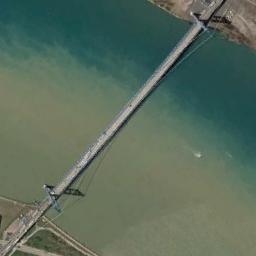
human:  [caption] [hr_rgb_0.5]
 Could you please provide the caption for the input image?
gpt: A bridge is over the blue river .

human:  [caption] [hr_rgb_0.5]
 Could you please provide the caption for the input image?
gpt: The water under this bridge is dark green .

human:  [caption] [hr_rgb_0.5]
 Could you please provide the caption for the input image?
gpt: A bridge built on a blue and yellow river and the vacant lot on both sides of the river .

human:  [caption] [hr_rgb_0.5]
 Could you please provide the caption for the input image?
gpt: A slender, Straight bridge connects the land on both sides of the blue-blue river with white supports on the bridge .

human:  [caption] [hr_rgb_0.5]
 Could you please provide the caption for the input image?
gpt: The bridge is over the river .